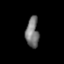
Tissue: prostate
Cell type: T cells
Senescence score: 0.35
Nuclear area (px): 384
Mean DAPI intensity: 118.276